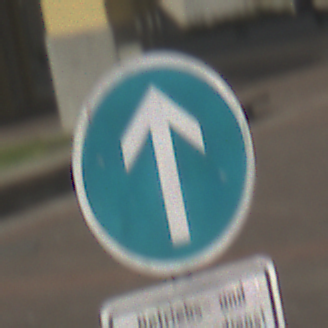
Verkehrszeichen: VorgeschriebeneFahrtrichtungGeradeaus
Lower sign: BesondereFahrzeugeUndTransportgueter9
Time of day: MorningAfternoon
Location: Outdoor (Urban)
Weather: PartlyCloudy
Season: NotSpecified
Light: Natural